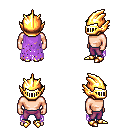
a pixel art fantasy rpg character, male body template, human, light skin, maroon tattered cape, magenta pants, green long mohawk hairstyle, gold helm, gold boots, four views (front, back, left, right), 2x2 character sprite sheet, small pixel art, hard edges, no anti-aliasing